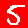
Digit: 5